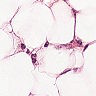
Metastatic tissue present: yes